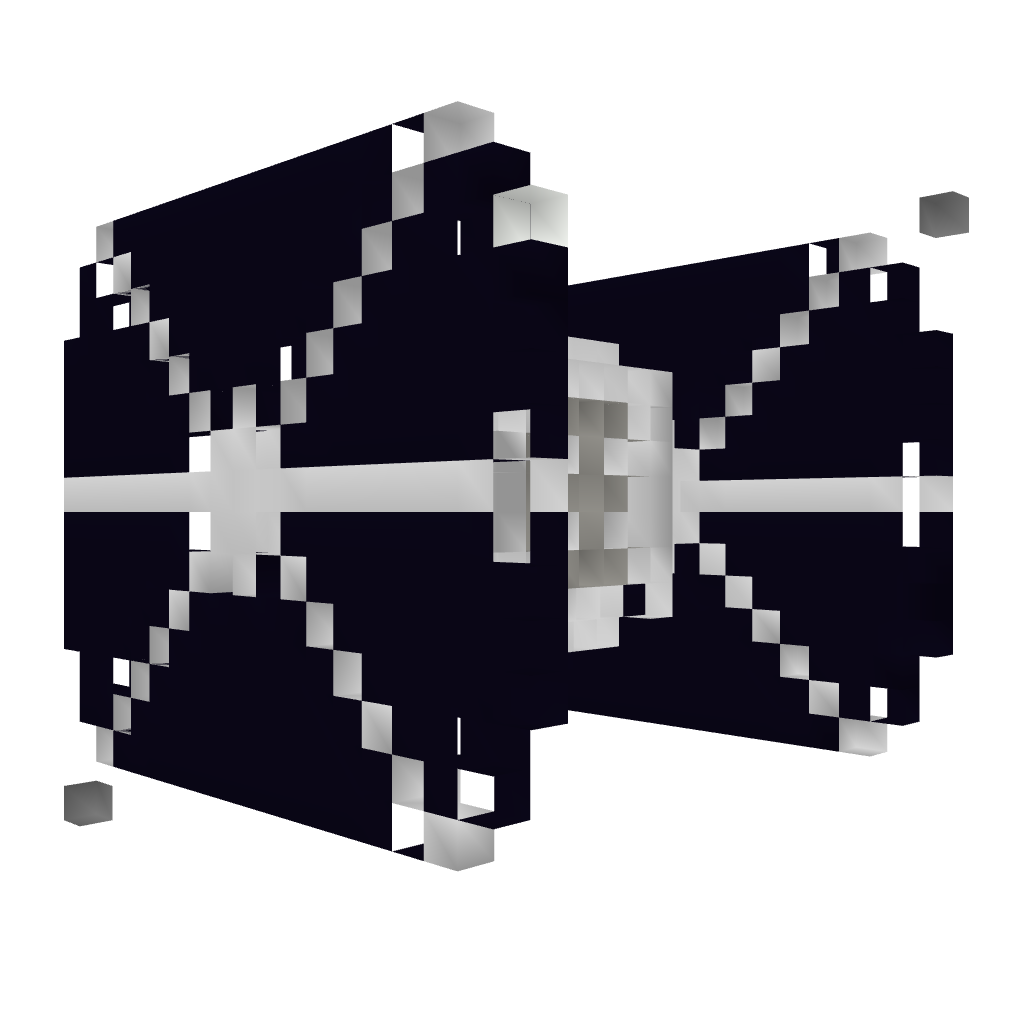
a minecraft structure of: Tie Fighter V1